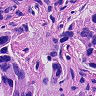
Metastatic tissue present: yes